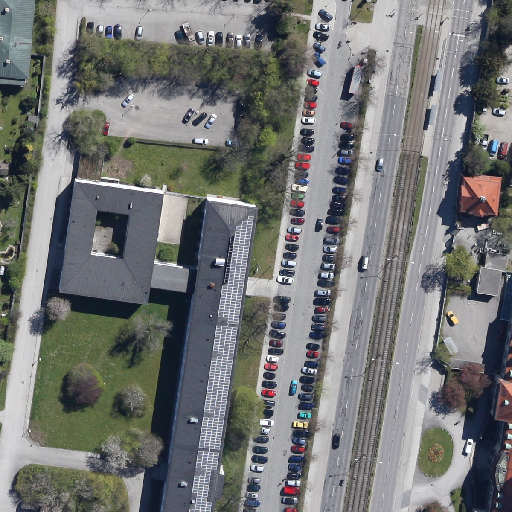
Referring expression: low vegetation surrounded by building